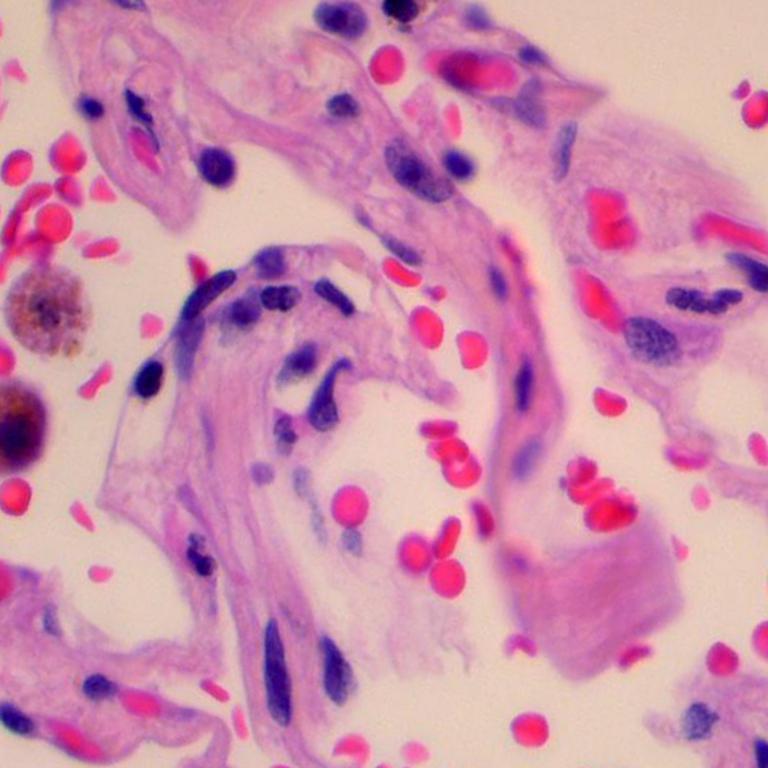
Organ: lung
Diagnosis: benign